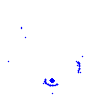
Particle: pion